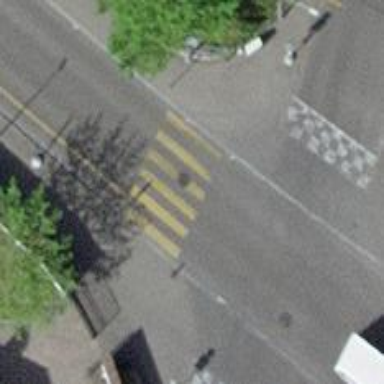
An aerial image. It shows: Unmarked pedestrian crossing with zebra markings.